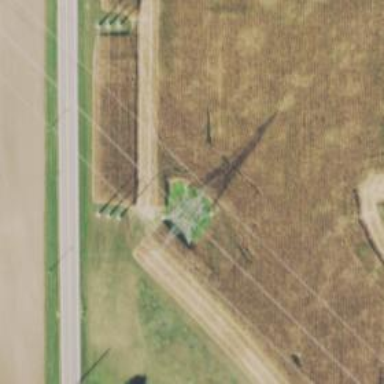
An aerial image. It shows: Lattice structure tower.